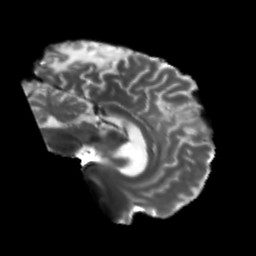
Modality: T2w
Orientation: sagittal
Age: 43
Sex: male
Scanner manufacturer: siemens
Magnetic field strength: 3 T
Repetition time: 5.25 s
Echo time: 0.08 s